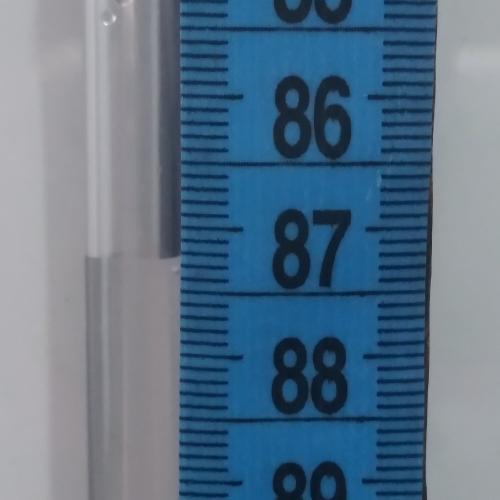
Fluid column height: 87.2 cm